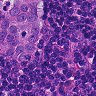
Metastatic tissue present: yes